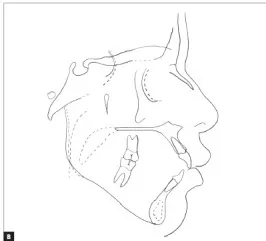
Cephalometric tracing.
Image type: radiology (x_ray)